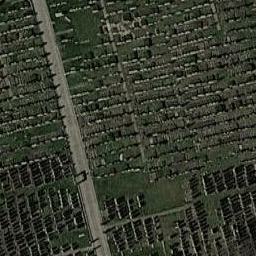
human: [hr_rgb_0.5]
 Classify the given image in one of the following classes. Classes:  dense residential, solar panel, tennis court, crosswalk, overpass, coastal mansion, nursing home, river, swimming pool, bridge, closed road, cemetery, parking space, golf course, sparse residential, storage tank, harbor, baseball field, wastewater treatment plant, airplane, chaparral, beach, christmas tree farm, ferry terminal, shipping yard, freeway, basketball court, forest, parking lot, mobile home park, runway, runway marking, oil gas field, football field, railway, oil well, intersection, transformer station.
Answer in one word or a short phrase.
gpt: cemetery